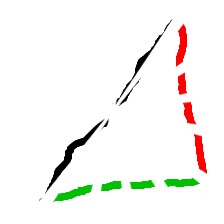
Shape: triangle